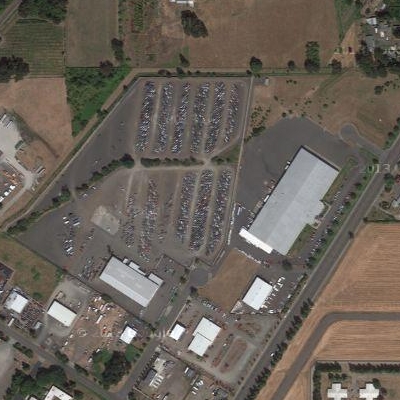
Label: Parking